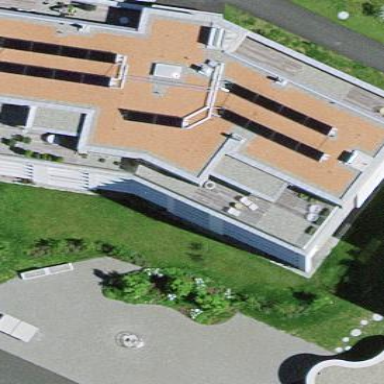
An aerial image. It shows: Building with flat roof.